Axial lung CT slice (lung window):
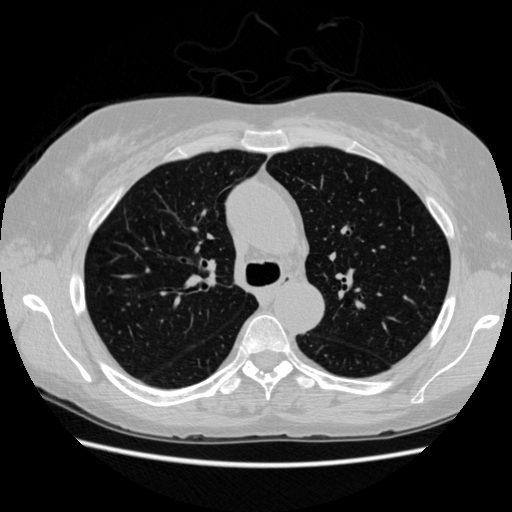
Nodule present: no